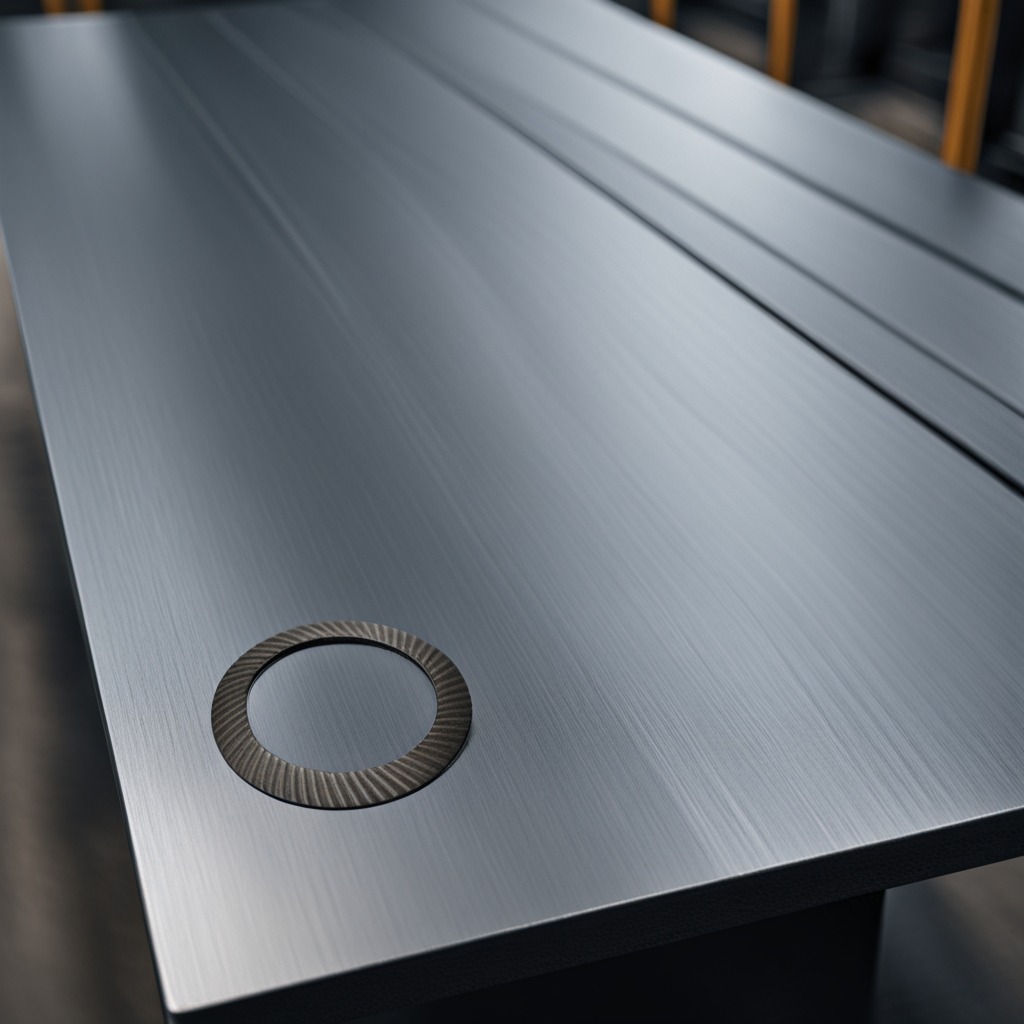
A flat metal washer is lying on the cold steel table in a mining workshop.